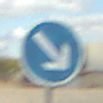
Verkehrszeichen: VorgeschriebeneVorbeifahrtRechts
Umgebung: Outdoor, RoadRail
Tageszeit: MorningAfternoon
Wetter: PartlyCloudy
Licht: Natural
Jahreszeit: NotSpecified
Kontrast: HighContrast